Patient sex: M
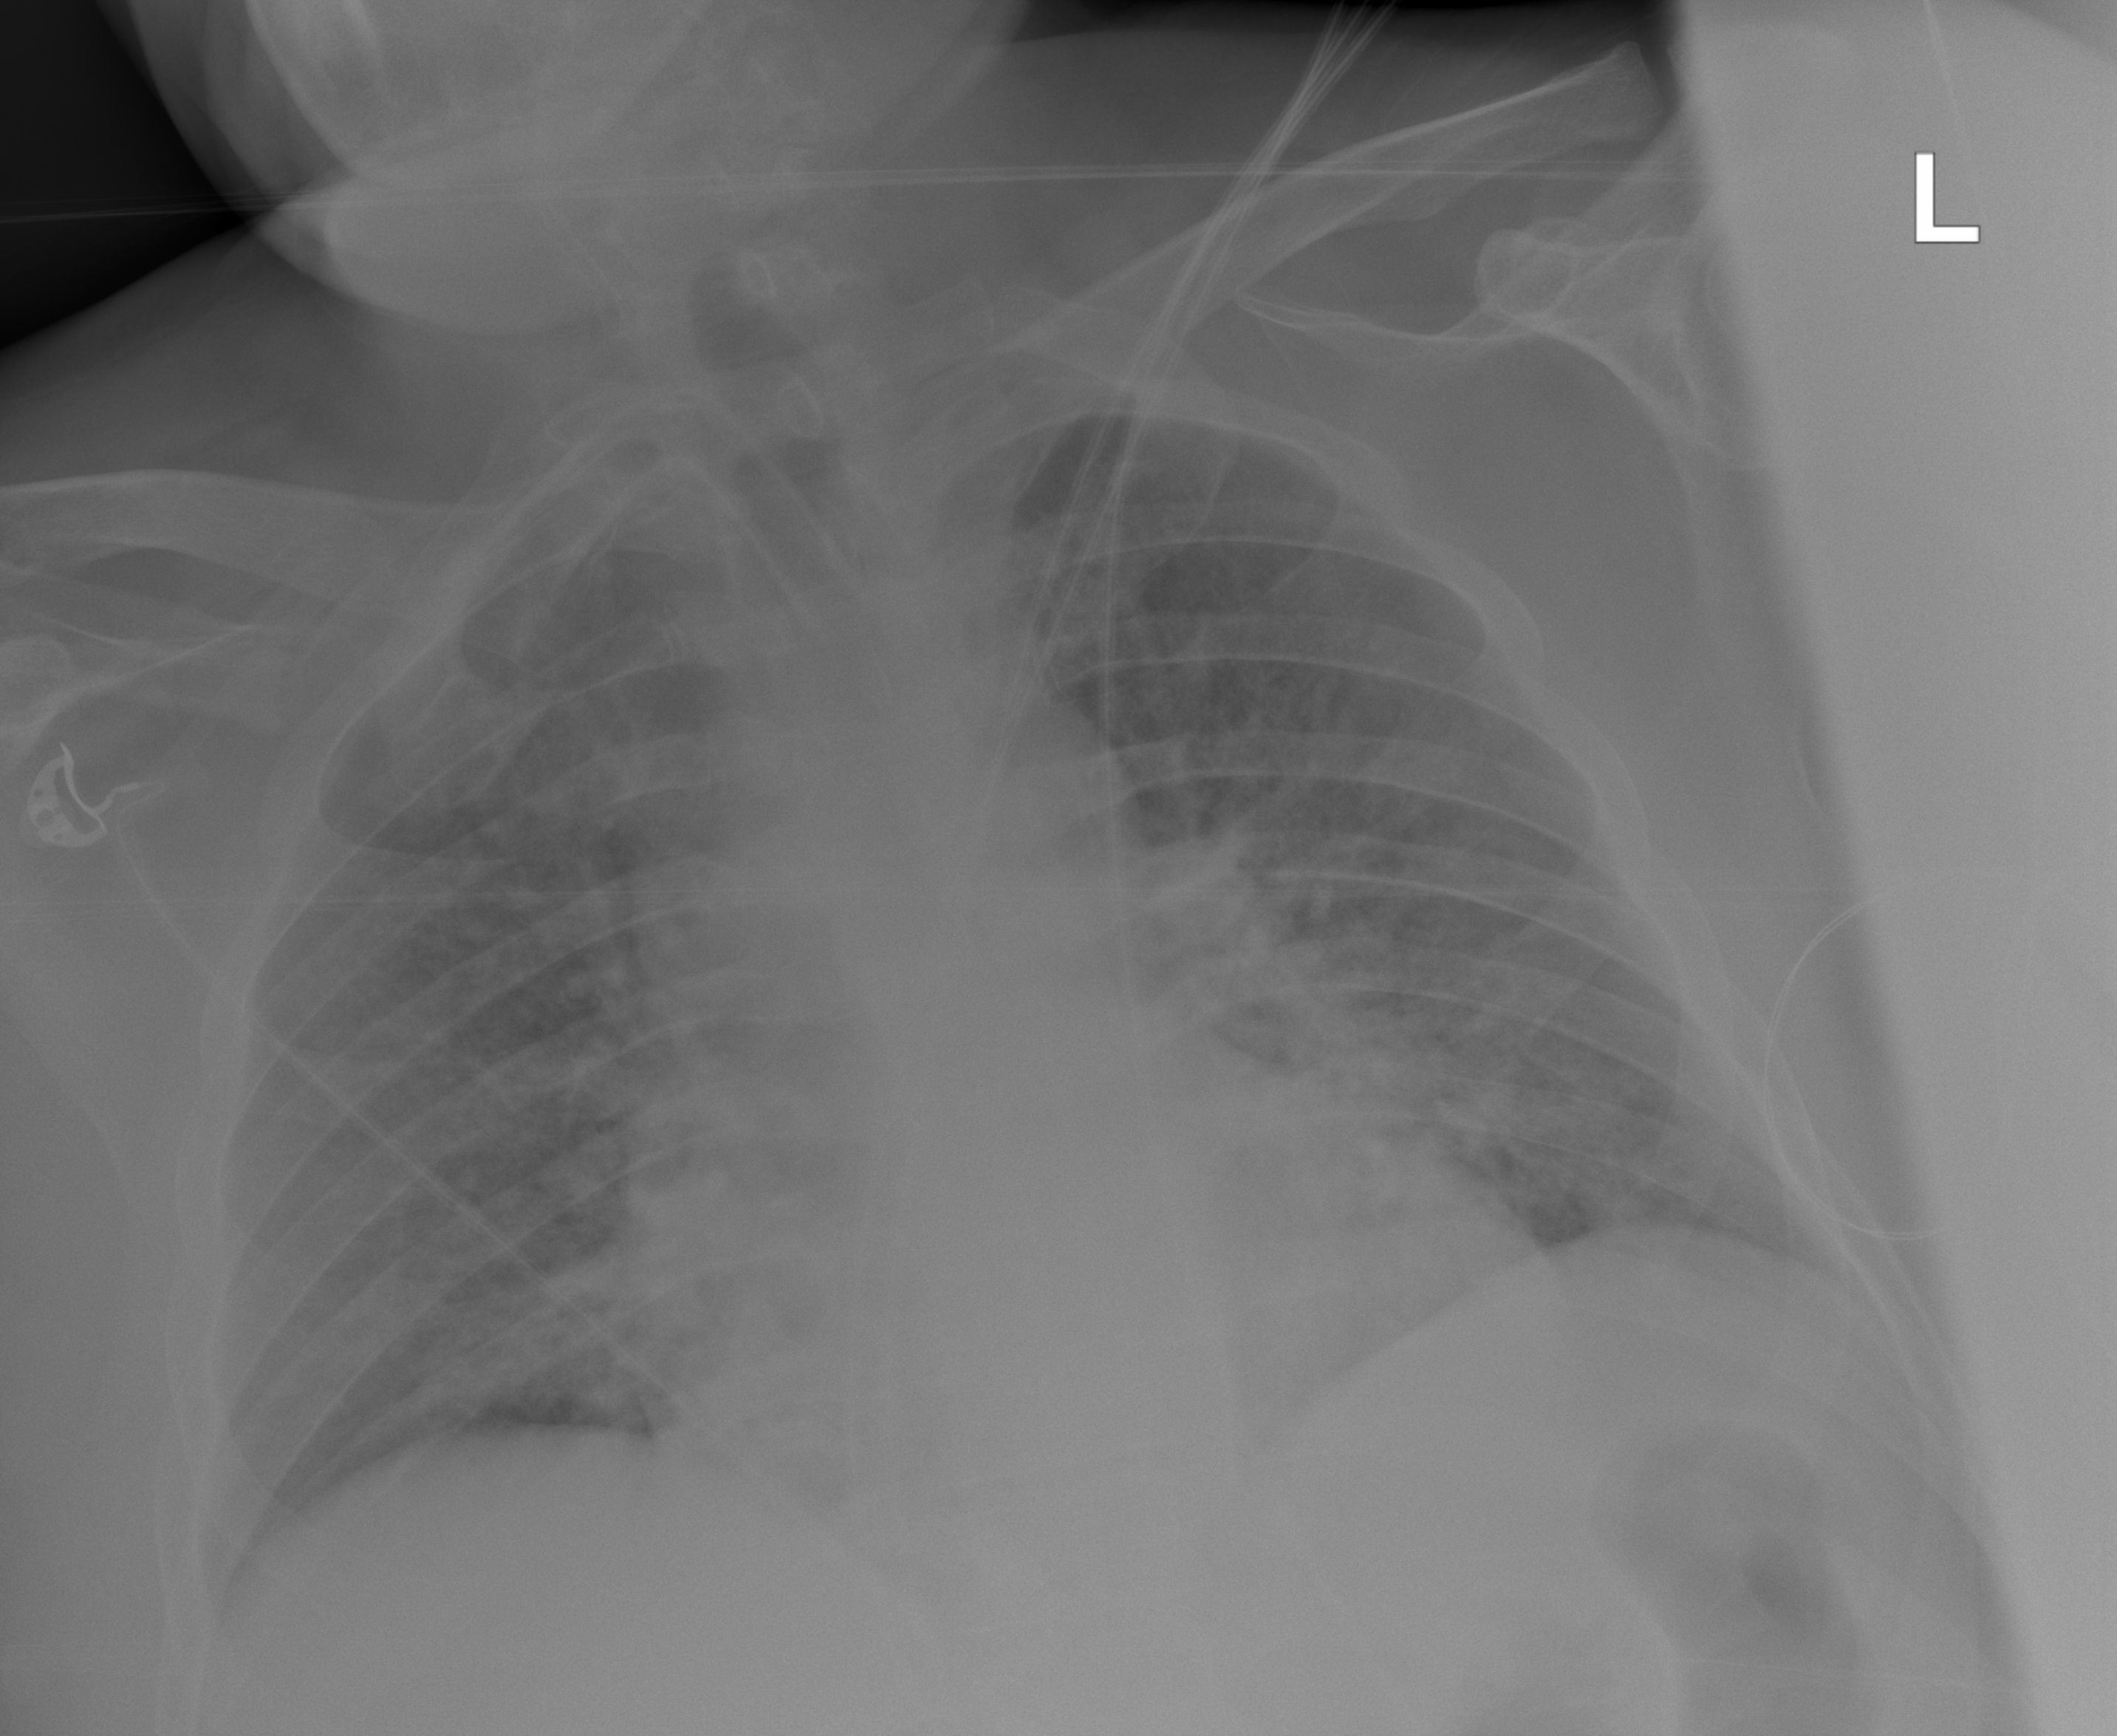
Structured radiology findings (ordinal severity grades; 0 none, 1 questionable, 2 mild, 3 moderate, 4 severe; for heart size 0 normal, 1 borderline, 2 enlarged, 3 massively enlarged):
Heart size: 2
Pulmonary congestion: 3
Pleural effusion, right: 0
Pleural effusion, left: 0
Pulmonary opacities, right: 2
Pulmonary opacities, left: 2
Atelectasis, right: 0
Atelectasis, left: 0